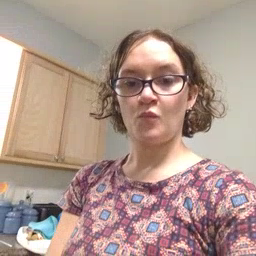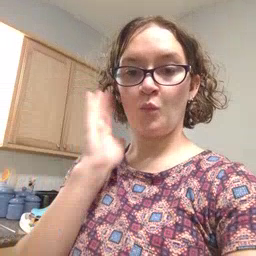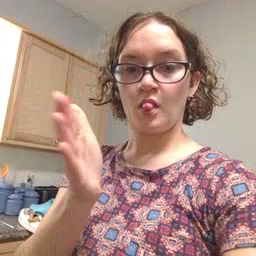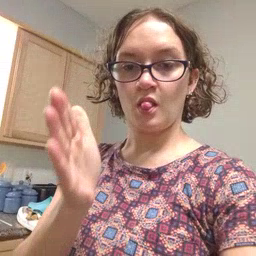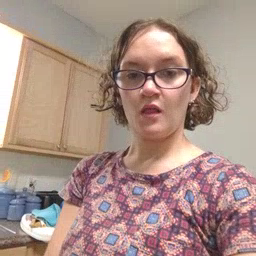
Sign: will